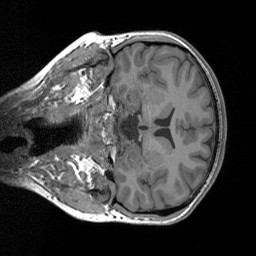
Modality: T1w
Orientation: coronal
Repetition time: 2 s
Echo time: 0.00252 s